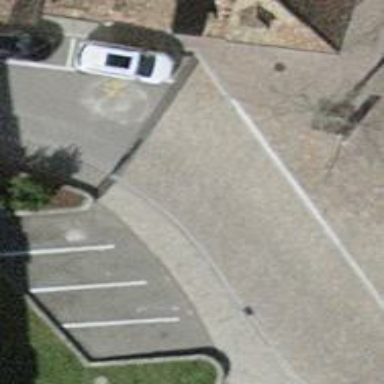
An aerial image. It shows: Residential road with sidewalks on both sides. The surface of the road is made of sett.